Question: I have the following code in which I ask it to check if either one of 2 dataLayer values is "!= false" then run the rest of the code.
However, code breaks as soon as the first condition fails and does not move to check the second condition. So, how can I let both conditions be checked as one of them will always be available in dataLayer?
'''
function init() {
if (dataLayer.condition[1] != false || dataLayer.condition[2] != false) {
Do something
}
}
'''
Below is the screenshot of the error I get when the first condition values are missing on the page.

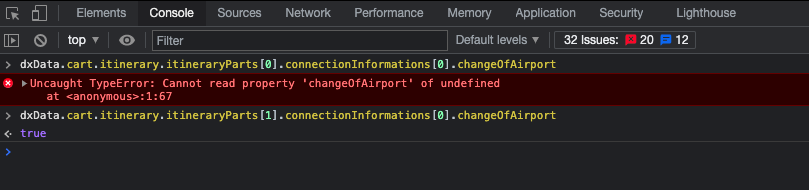
Answer: You can use <URL>:
'''
if (dataLayer?.condition[1] != false || dataLayer?.condition[2] != false) {
// Do something
}
'''